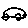
Label: car